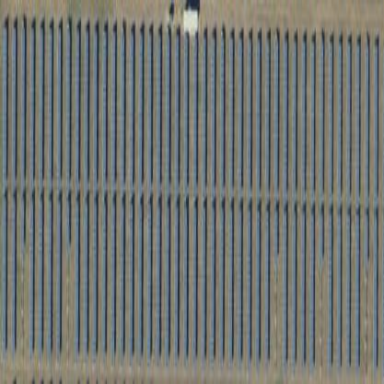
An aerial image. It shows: Solar power generator utilizing photovoltaic technology with solar photovoltaic panels.